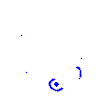
Particle: proton